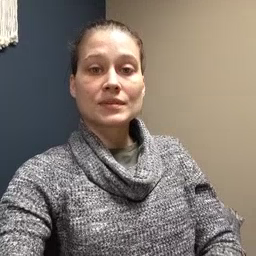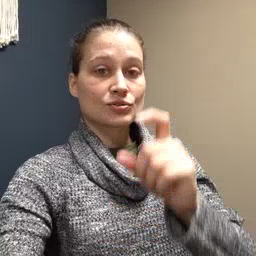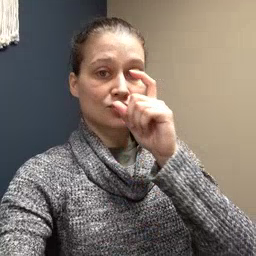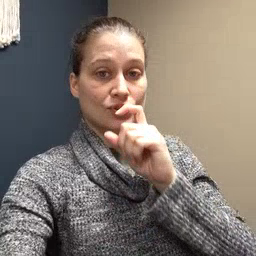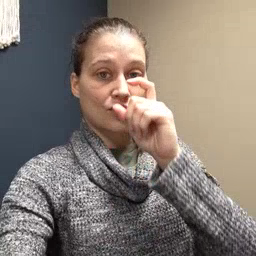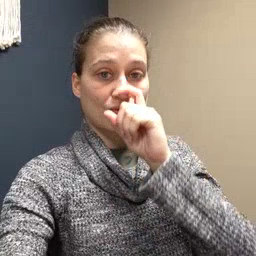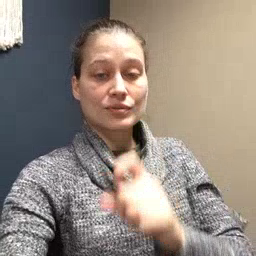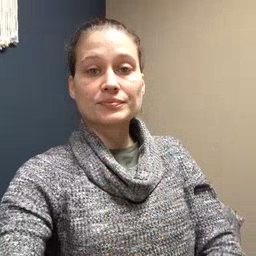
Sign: doll